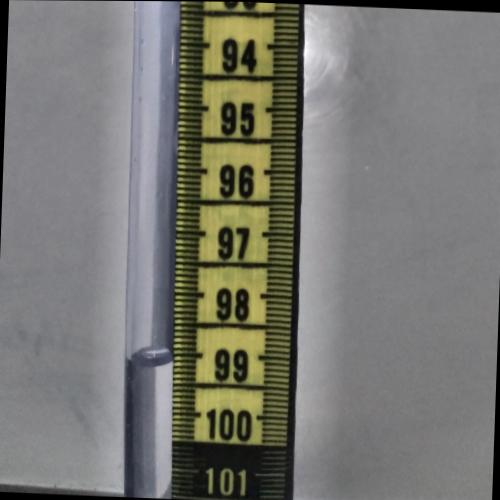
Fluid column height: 99.1 cm